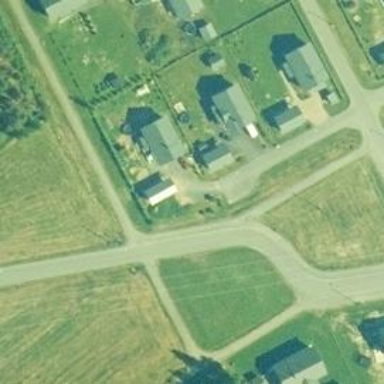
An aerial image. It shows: Turning circle on the road.